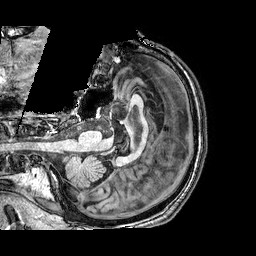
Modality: T1w
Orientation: axial
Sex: male
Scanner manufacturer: philips
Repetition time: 0.008278 s
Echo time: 0.00383 s